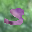
Label: 3